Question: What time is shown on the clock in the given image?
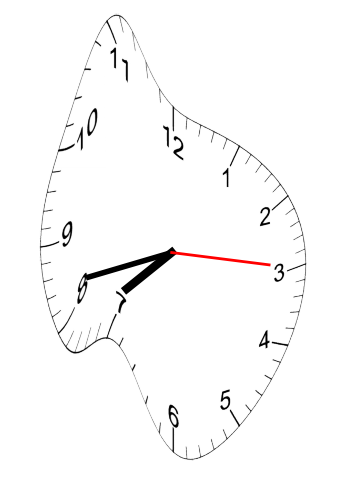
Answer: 07:42:15